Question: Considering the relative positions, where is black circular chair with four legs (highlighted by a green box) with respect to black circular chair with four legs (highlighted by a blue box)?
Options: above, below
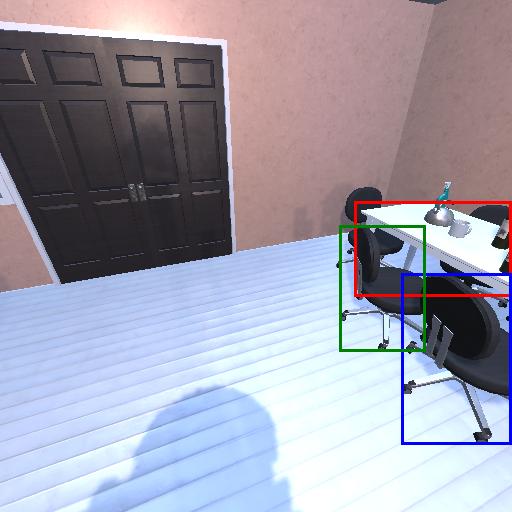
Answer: above